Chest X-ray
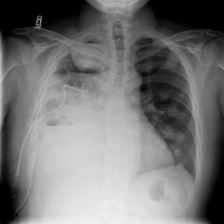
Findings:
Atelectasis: negative
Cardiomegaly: negative
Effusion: negative
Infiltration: positive
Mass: negative
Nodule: positive
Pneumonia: negative
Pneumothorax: negative
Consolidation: negative
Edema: negative
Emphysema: negative
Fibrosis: negative
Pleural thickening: negative
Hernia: negative